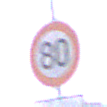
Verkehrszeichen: Geschwindigkeit80
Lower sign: ZeitangabenMitBeschraenkungAufWochentage1
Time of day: MorningAfternoon
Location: Outdoor (Urban)
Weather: Overcast
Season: NotSpecified
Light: Natural